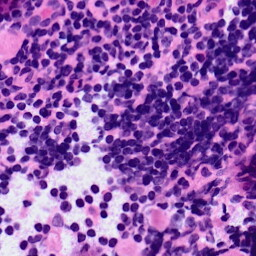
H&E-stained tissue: LymphNode